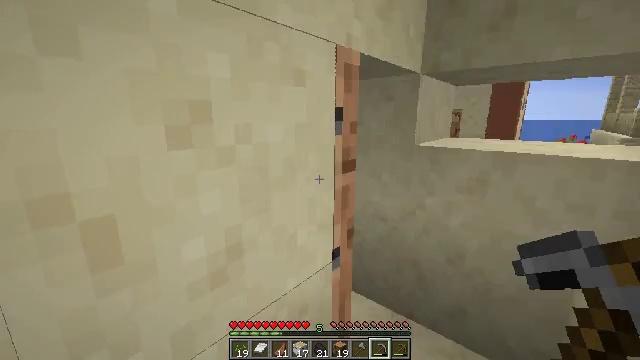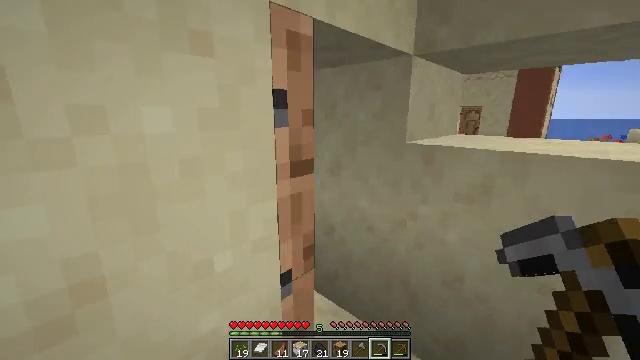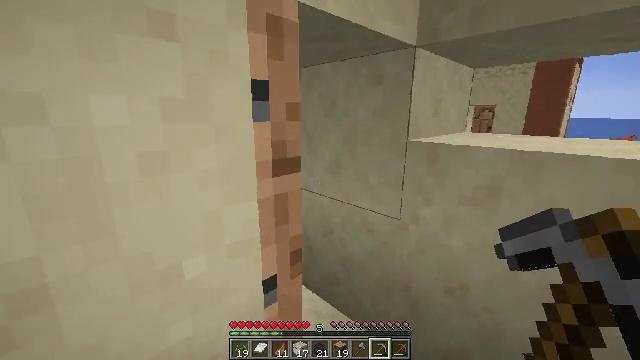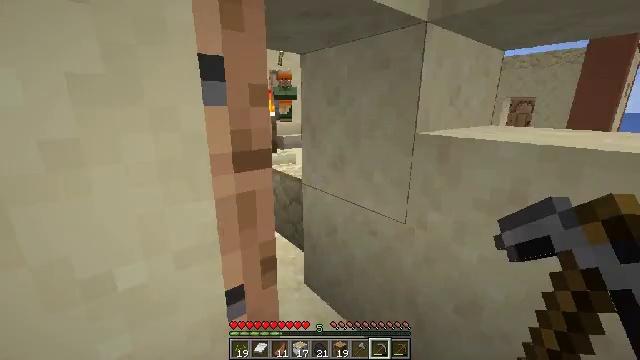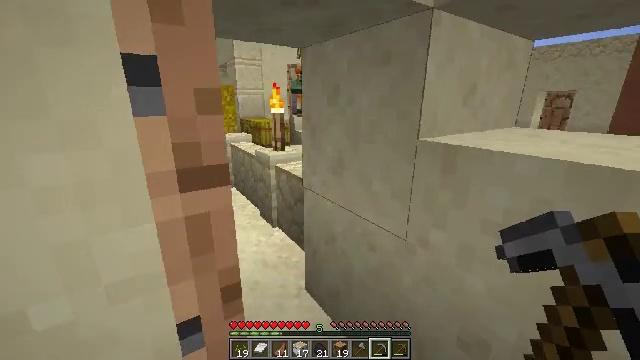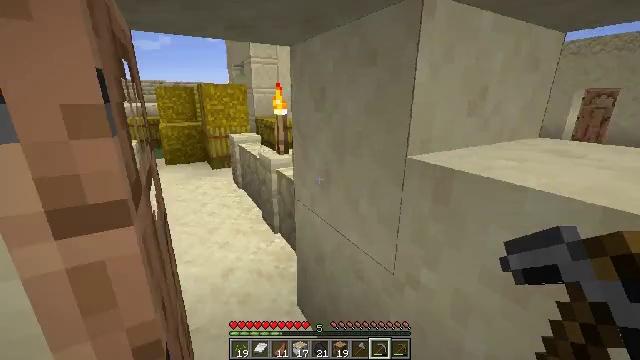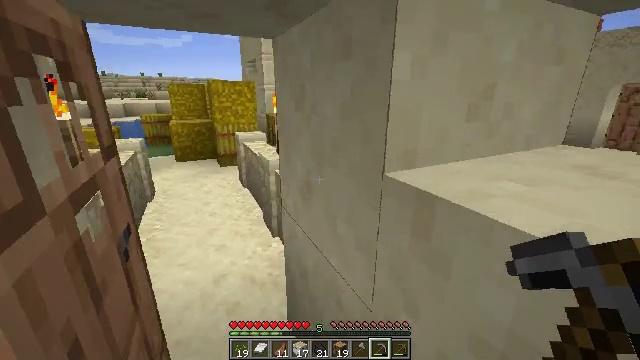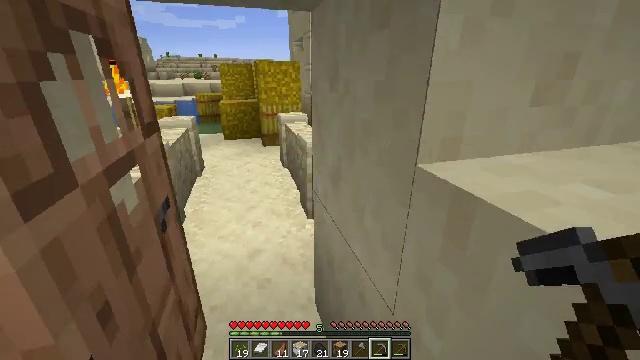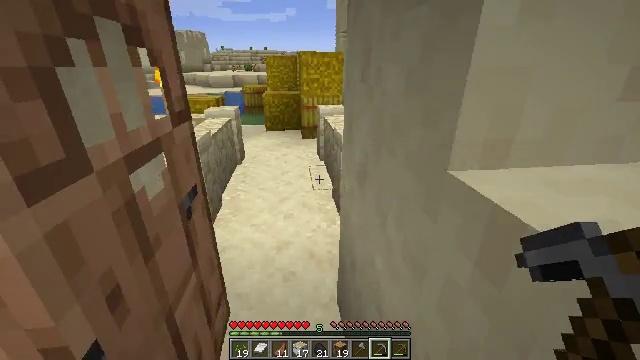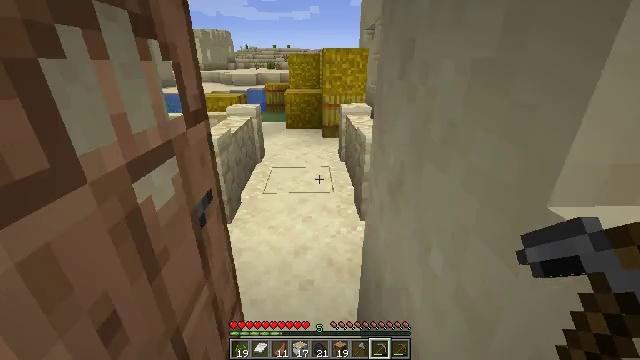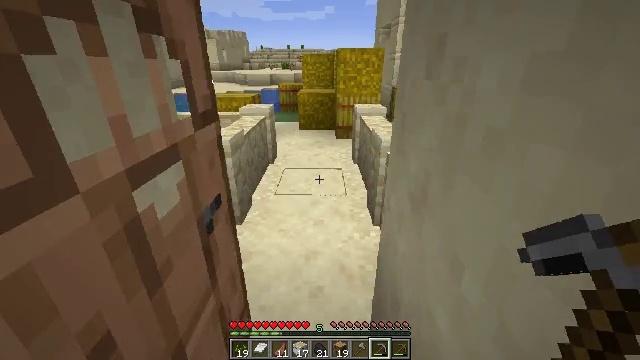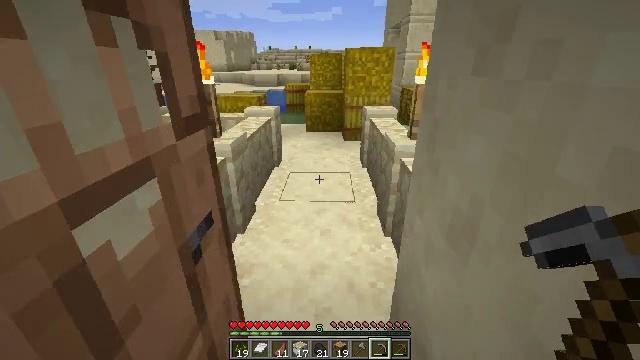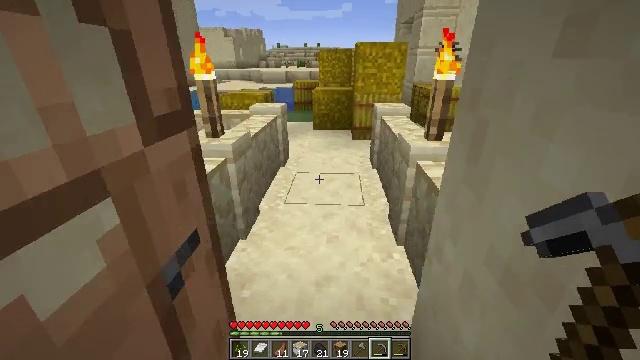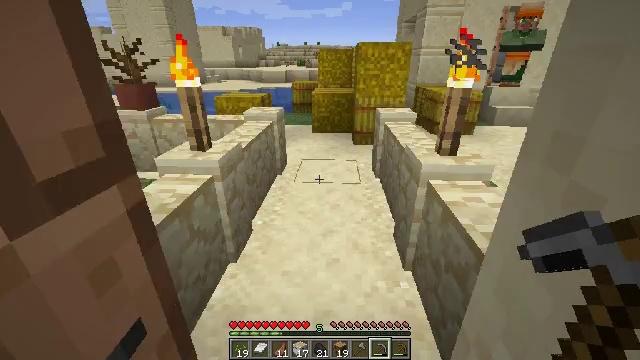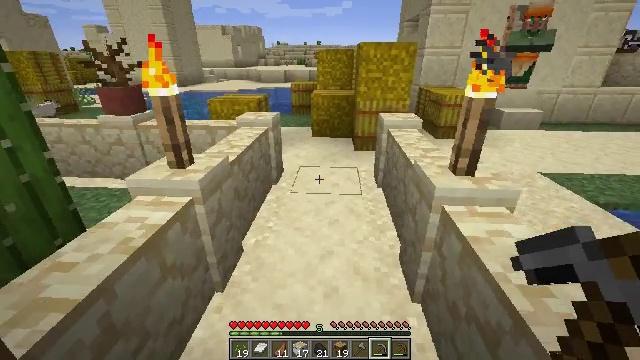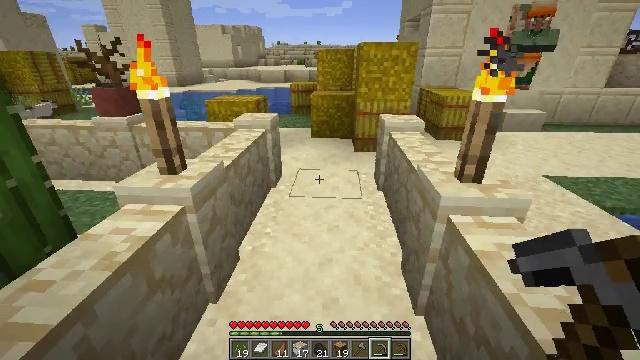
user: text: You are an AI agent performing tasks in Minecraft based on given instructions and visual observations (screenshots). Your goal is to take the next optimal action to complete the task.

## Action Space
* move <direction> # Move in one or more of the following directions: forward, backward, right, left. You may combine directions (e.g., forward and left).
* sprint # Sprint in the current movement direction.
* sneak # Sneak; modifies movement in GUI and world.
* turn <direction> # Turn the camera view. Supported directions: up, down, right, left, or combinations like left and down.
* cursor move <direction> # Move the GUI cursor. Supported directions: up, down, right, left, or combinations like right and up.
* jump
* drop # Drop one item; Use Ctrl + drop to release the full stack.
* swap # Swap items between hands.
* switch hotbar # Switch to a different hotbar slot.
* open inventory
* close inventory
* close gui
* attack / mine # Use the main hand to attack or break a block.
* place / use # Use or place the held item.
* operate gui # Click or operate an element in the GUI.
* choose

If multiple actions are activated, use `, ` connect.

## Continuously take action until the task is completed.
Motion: motion action
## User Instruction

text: Recycle the blast furnace by breaking it.
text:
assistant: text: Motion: move forward and move right, turn left
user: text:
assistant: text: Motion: move forward and move right, turn left
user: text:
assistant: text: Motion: move forward and move right, turn left and down
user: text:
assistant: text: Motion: move forward and move right, turn left and down
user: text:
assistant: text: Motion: move forward and move right, turn left
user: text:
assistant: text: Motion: move forward and move right, turn left
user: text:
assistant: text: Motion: move forward and move right, turn left and down
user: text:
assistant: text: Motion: move forward and move right, turn left and down
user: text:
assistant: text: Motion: move forward, turn left
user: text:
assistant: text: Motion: move forward, turn left
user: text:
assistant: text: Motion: move forward, turn left
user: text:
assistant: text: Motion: move forward, turn left
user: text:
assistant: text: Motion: move forward
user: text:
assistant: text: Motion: move forward
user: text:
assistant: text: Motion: move forward
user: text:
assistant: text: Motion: move forward
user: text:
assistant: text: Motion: move forward
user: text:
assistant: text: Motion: move forward
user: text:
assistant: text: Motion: move forward
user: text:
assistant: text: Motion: move forward
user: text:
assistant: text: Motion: move forward
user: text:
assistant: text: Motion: move forward
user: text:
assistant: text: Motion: move forward
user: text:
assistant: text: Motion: move forward
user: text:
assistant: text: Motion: move forward
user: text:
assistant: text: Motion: move forward
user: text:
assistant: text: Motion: move forward
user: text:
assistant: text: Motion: move forward
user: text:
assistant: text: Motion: move forward
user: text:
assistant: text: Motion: move forward